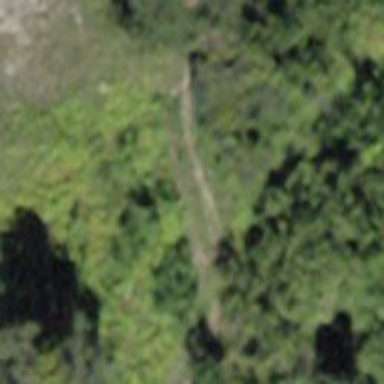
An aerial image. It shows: Path.